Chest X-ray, PA view. Patient: 37 years old, sex F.
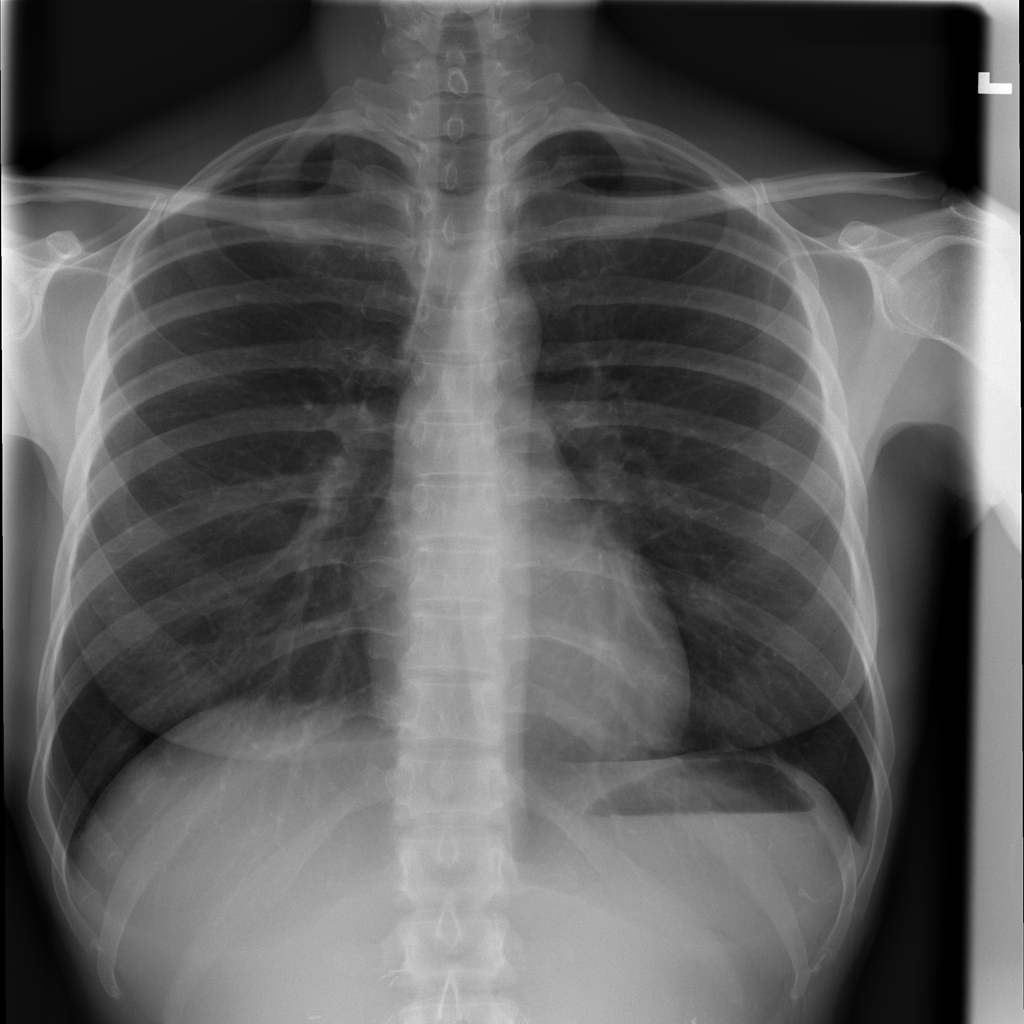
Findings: No Finding